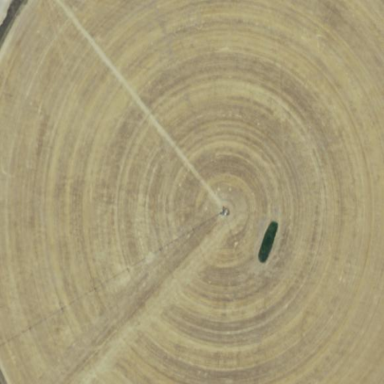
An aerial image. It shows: Farmland with pivot irrigation system.